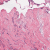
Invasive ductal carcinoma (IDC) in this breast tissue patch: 0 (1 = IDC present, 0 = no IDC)